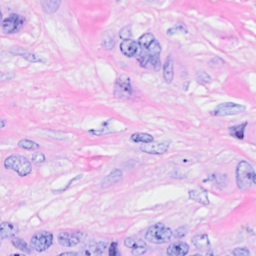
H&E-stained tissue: Breast